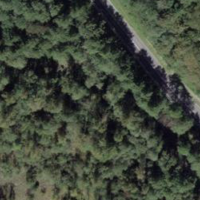
EUNIS habitat code: 32
Species observed at this site:
Fabriciana adippe